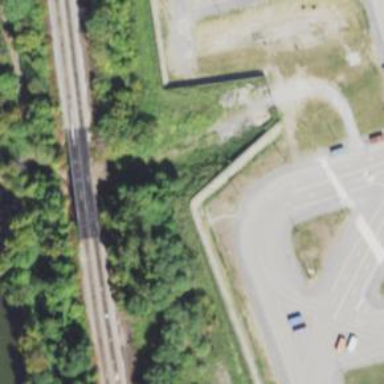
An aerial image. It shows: Abandoned railway.